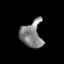
Tissue: prostate
Cell type: T cells
Senescence score: 0.2968
Nuclear area (px): 552
Mean DAPI intensity: 129.35